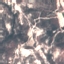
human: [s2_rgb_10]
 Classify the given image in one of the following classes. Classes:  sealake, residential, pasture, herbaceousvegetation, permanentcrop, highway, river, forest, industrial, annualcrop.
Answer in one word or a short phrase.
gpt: HerbaceousVegetation